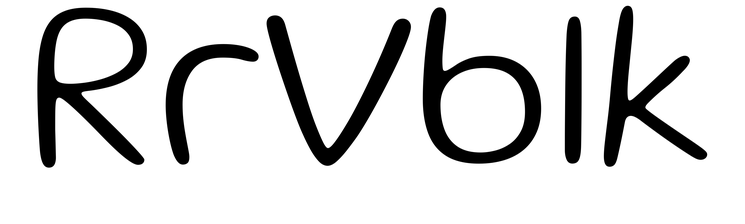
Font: Gluten_ExtraLight